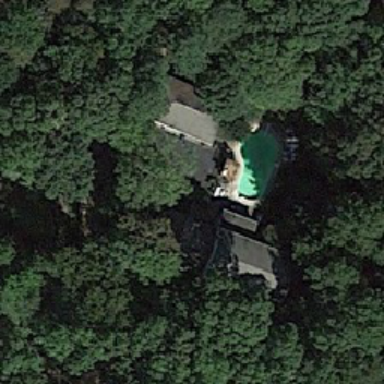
Buildings with swimming pools are surrounded by many green trees .